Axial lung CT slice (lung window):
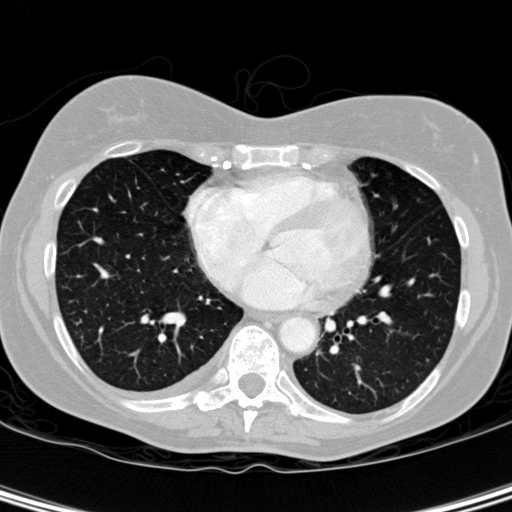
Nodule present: no